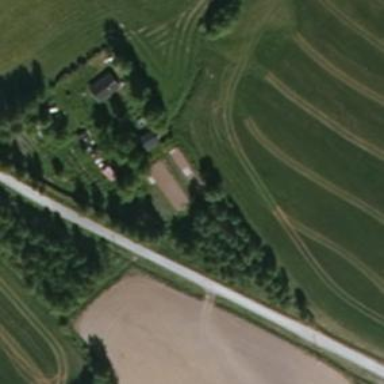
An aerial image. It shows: Farmyard area.